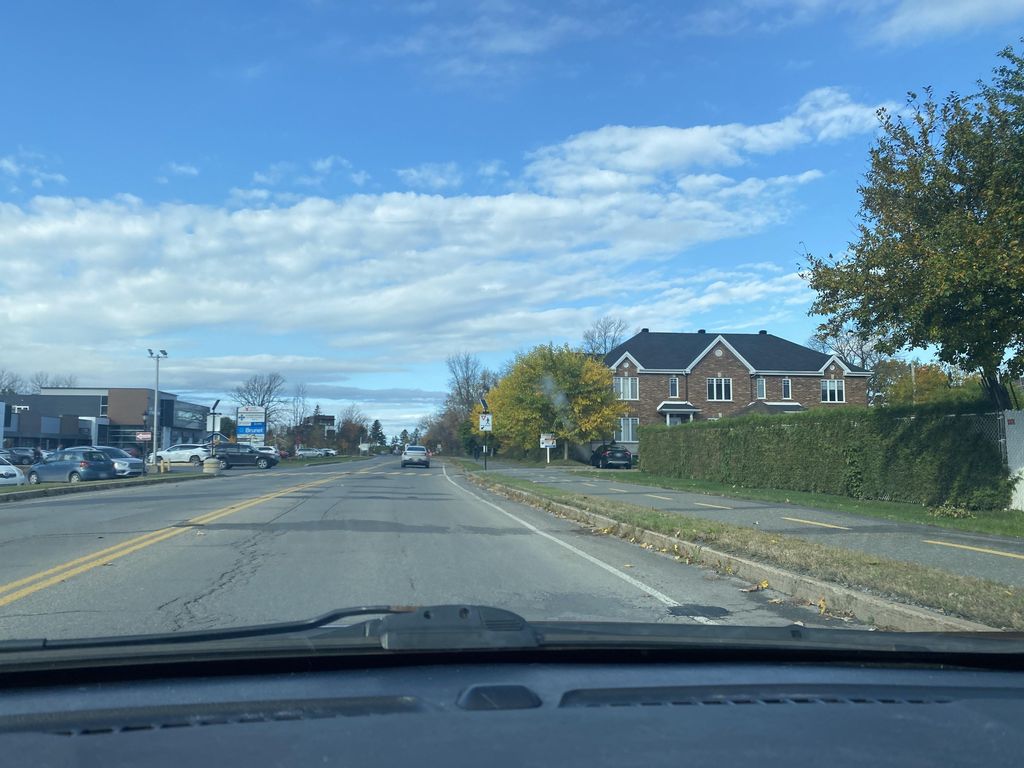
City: montreal